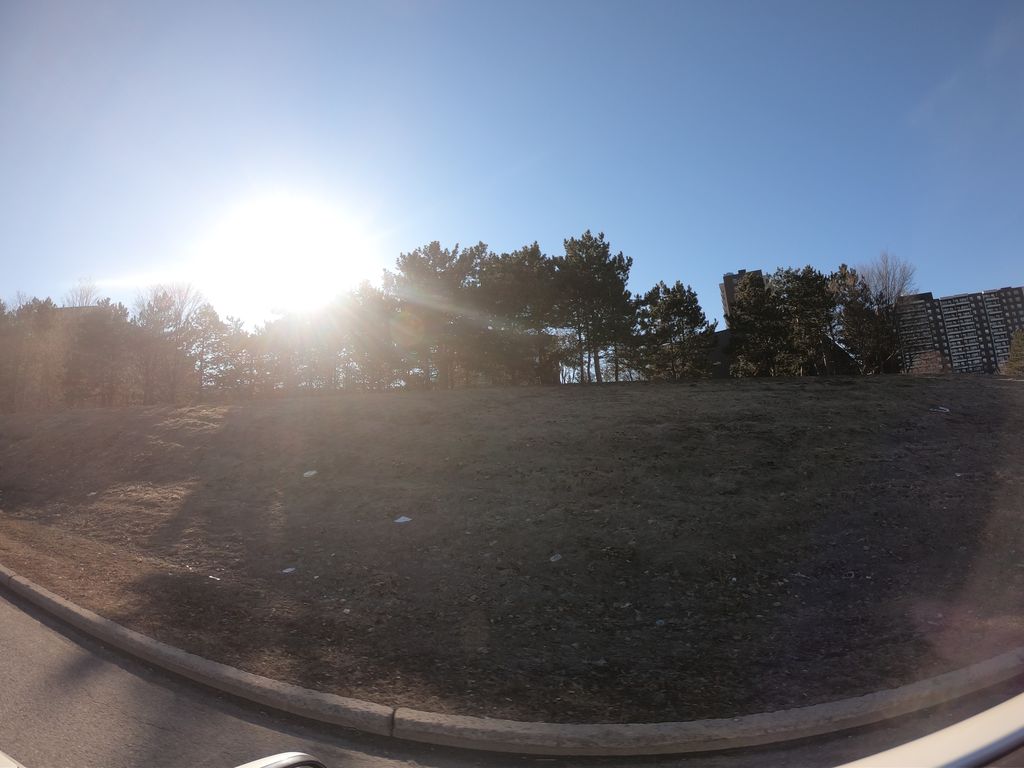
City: ottawa-gatineau